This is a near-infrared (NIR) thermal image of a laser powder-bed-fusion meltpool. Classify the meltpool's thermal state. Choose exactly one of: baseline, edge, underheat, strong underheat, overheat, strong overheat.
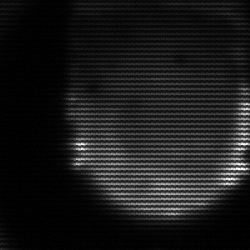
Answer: edge